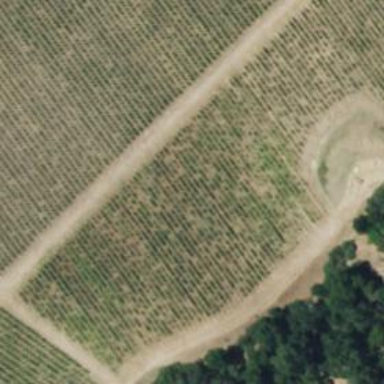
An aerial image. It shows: Vineyard.